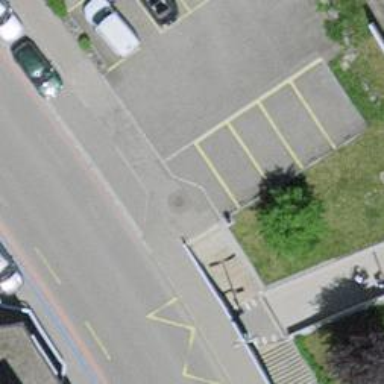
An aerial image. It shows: Asphalt parking aisle road for service vehicles.